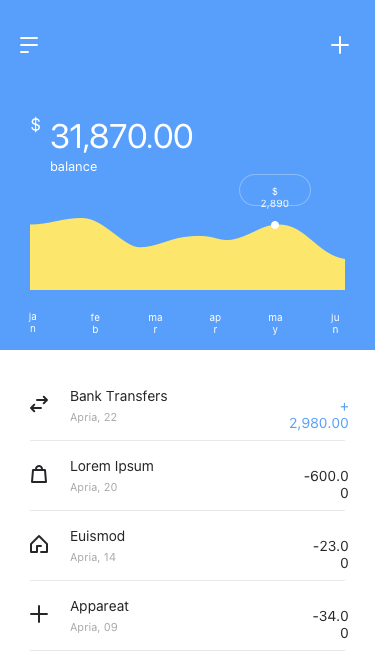
Text in this UI design:
Apria, 22
Bank Transfers
+ 2,980.00
Apria, 20
Lorem Ipsum
-600.00
Apria, 14
Euismod
-23.00
Apria, 09
Appareat
-34.00
31,870.00
$
balance
jan
feb
mar
apr
may
jun
$ 2,890